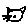
Label: cat